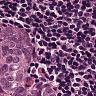
Metastatic tissue present: yes